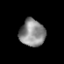
Tissue: prostate
Cell type: T cells
Senescence score: 0.3562
Nuclear area (px): 673
Mean DAPI intensity: 139.21